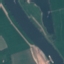
Land use / land cover class: River